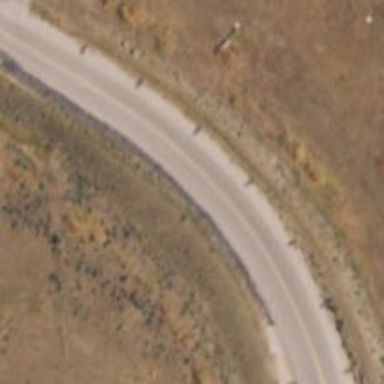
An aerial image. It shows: Asphalt road classified as tertiary.